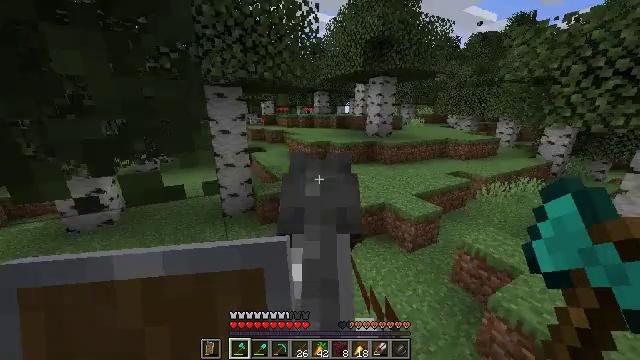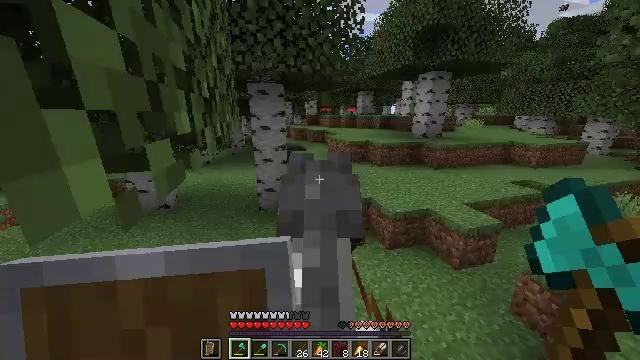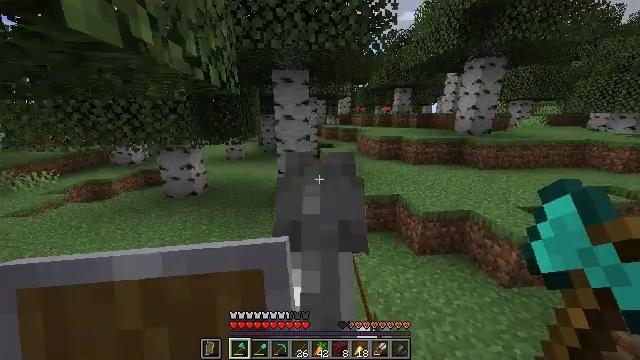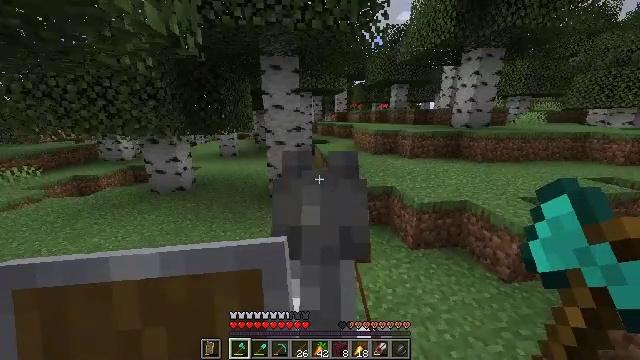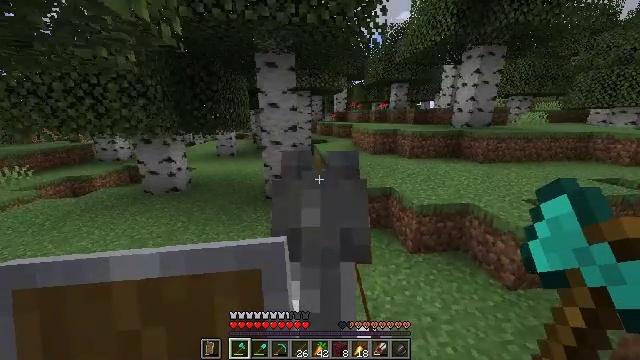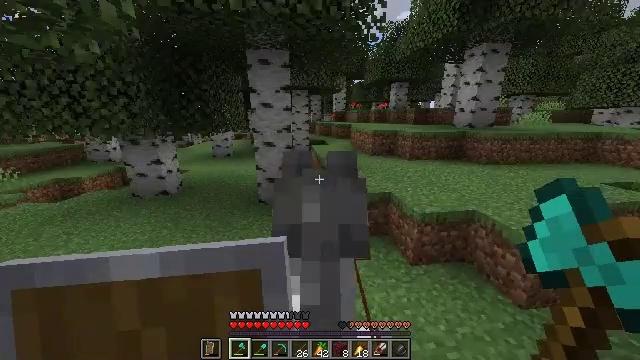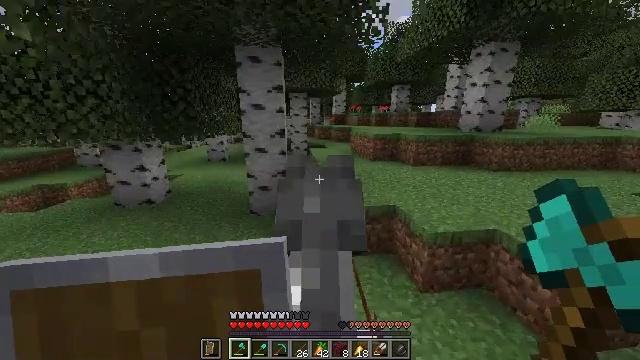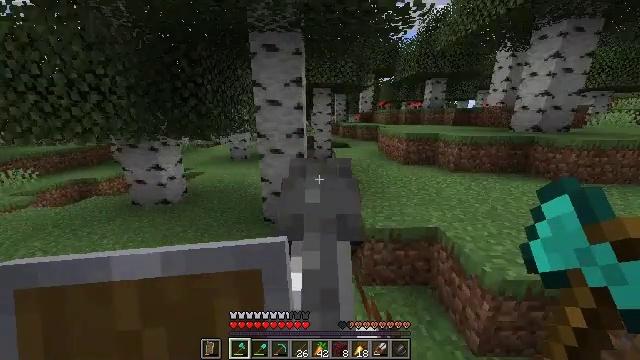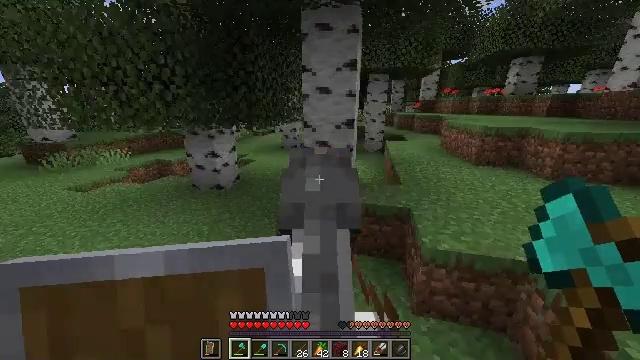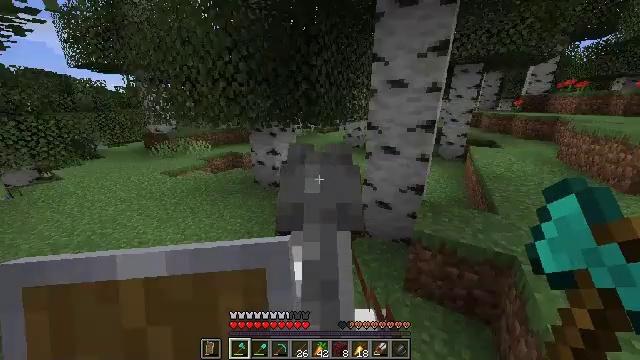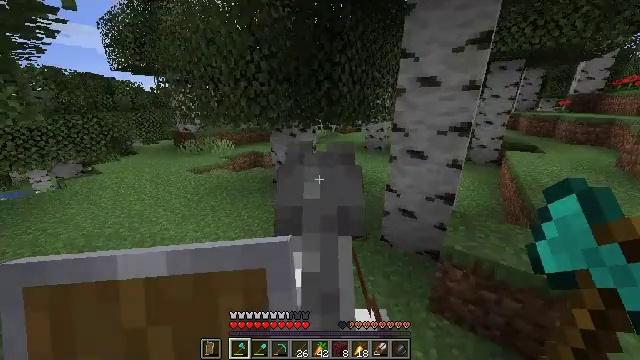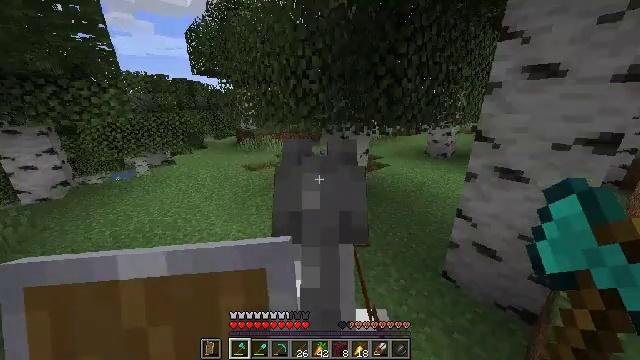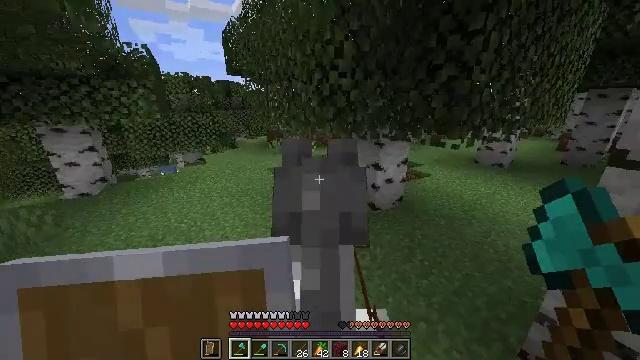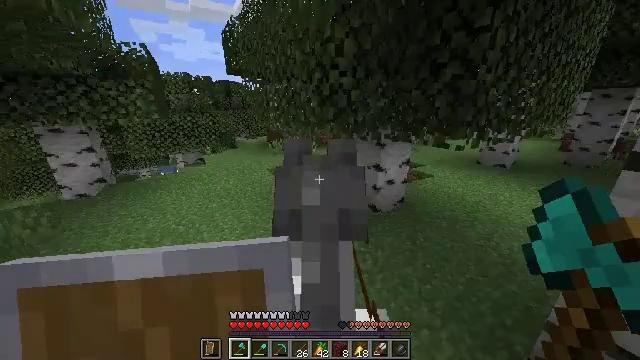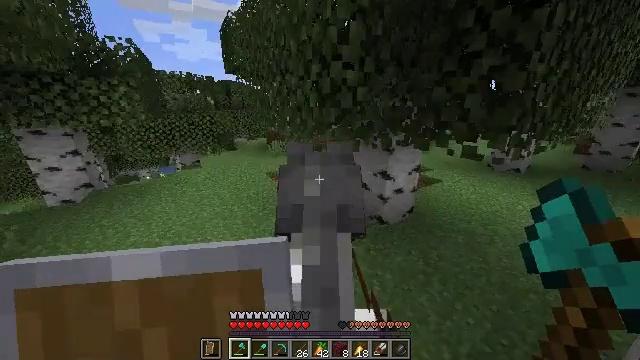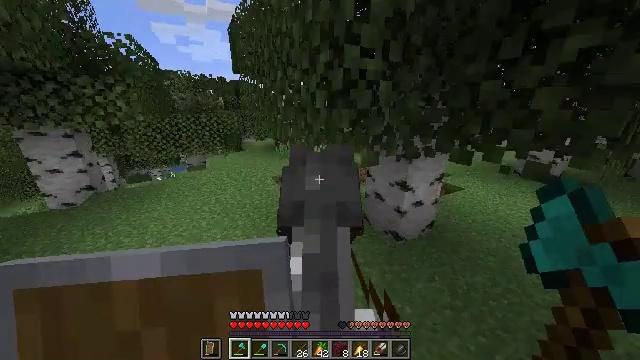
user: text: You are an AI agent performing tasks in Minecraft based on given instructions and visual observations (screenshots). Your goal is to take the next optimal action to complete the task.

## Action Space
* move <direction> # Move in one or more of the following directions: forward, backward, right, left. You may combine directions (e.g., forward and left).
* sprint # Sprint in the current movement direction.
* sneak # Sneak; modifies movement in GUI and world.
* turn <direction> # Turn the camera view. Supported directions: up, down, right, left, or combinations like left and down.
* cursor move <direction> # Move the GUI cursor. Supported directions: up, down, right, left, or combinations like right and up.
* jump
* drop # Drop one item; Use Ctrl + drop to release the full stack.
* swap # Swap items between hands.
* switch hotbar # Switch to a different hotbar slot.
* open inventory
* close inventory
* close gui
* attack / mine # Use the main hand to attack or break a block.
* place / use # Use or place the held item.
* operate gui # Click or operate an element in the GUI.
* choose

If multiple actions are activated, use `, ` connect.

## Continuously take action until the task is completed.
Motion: motion action
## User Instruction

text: Gather sand from the desert.
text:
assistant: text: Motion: move forward and move right, sprint, turn left
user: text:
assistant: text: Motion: move forward and move right, sprint, turn right
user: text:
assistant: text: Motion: move forward, sprint
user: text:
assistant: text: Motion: move forward, sprint
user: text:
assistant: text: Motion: move forward, sprint
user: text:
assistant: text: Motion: move forward, sprint
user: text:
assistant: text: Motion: move forward, sprint, turn left
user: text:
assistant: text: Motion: move forward, sprint, turn left and down
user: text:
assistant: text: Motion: move forward, sprint, turn left
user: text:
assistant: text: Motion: move forward, sprint, turn left
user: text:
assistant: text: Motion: move forward, sprint, turn left
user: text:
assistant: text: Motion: move forward, sprint, turn left
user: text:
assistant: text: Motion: move forward, sprint
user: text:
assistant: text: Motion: move forward, sprint, turn left
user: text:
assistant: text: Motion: move forward, sprint, turn left
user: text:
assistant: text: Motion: move forward, sprint, turn left
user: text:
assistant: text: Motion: move forward, sprint, turn left
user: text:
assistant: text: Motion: move forward, sprint
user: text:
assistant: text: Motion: move forward, sprint
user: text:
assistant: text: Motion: move forward, sprint, turn left
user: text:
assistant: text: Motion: move forward and move left, sprint
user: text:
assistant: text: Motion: move forward and move left, sprint
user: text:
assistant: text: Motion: move forward and move left, sprint
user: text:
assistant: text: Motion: move forward and move left, sprint, turn right
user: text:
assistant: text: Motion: move forward, sprint, turn right and up
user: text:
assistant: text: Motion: move forward, sprint, turn right and up
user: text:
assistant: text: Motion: move forward, sprint, turn right
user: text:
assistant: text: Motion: move forward, sprint
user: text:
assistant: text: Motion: move forward, sprint, turn right
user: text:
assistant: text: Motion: move forward, sprint, turn right and up